Aerial crown-view tile of a tropical tree (Barro Colorado Island, Panama), acquired 20250317:
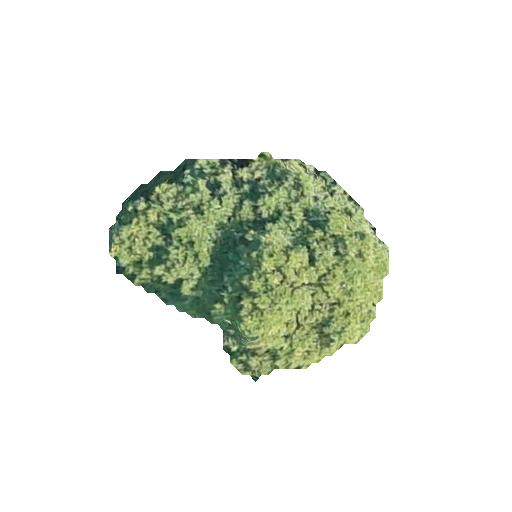
Species: Alseis blackiana
GBIF accepted scientific name: Alseis blackiana
Crown area: 63.097 m²